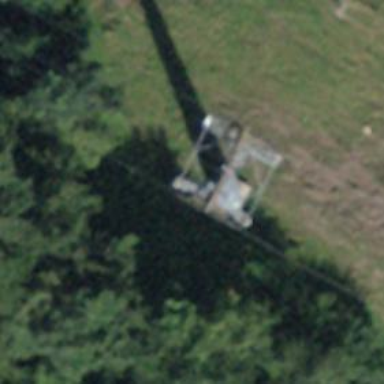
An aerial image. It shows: Pylon for aerialway.